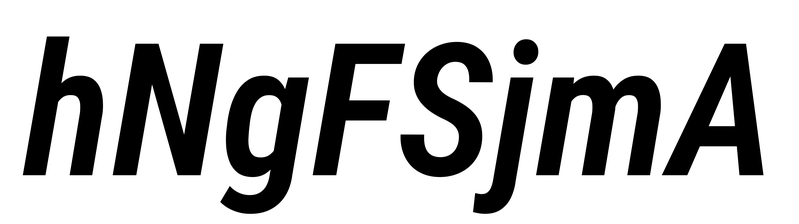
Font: Roboto-Italic_Condensed_SemiBold_Italic